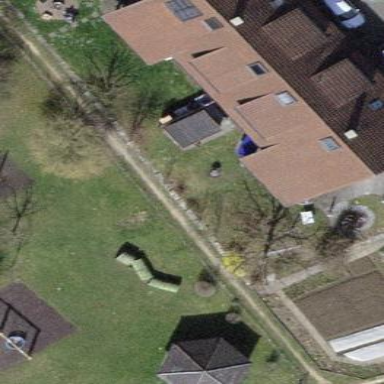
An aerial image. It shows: Semidetached house.